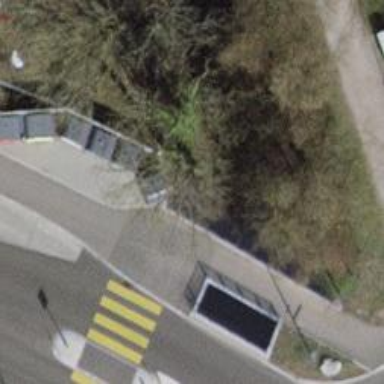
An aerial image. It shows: Kerb serving as barrier.